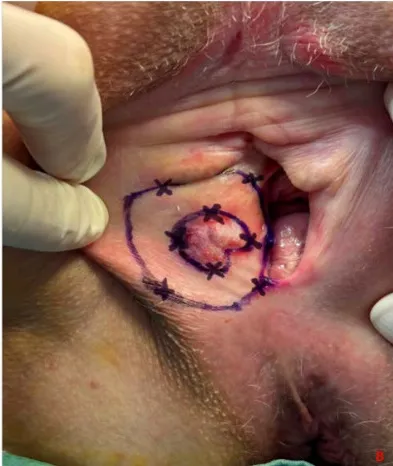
(A, B) Modified clock mapping technique. (A) A graphic representation of the sites where the biopsy should ideally be performed. The clinically evident edges of the lesion constitute perimeter A.
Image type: medical_photograph (other_medical_photograph)